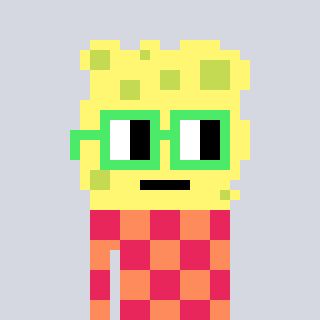
a pixel art character with square light green glasses, a sponge-shaped head and a peachy-colored body on a cool background